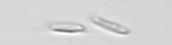
Label: Dinobryon